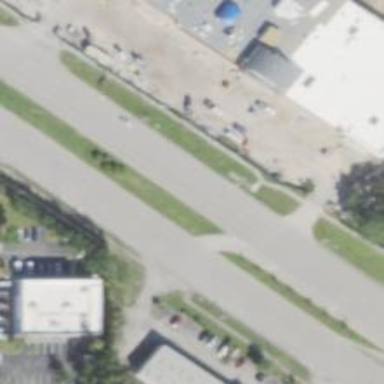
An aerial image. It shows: Primary link highway with asphalt surface.